I will show an image sequence of human cooking. I have annotated the images with numbered circles. Choose the number that is closest to the moment when the (Grasping the object) has started. You are a five-time world champion in this game. Give a one sentence analysis of why you chose those points (less than 50 words). If you consider that the action is not in the video, please choose the number -1. Provide your answer at the end in a json file of this format: {"points": []}
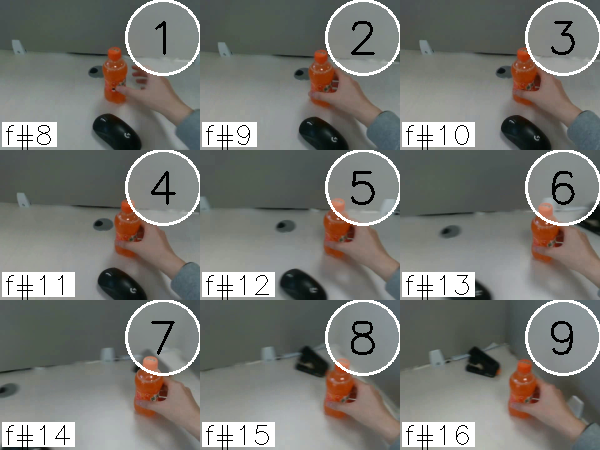
Frame 3 shows the clearest moment of hand-object contact.
{"points": [3]}